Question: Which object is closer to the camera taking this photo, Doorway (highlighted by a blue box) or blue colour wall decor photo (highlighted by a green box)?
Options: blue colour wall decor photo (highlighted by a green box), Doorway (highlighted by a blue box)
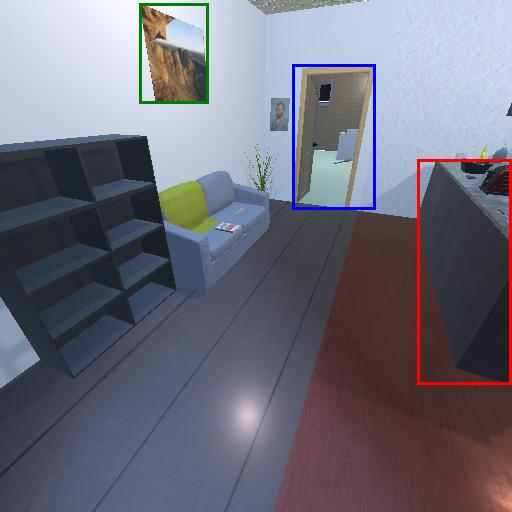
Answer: blue colour wall decor photo (highlighted by a green box)